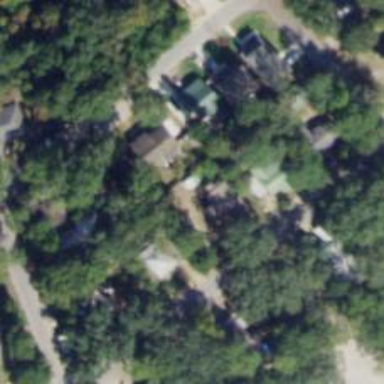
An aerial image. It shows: Residential area composed of single-family homes.